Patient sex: F
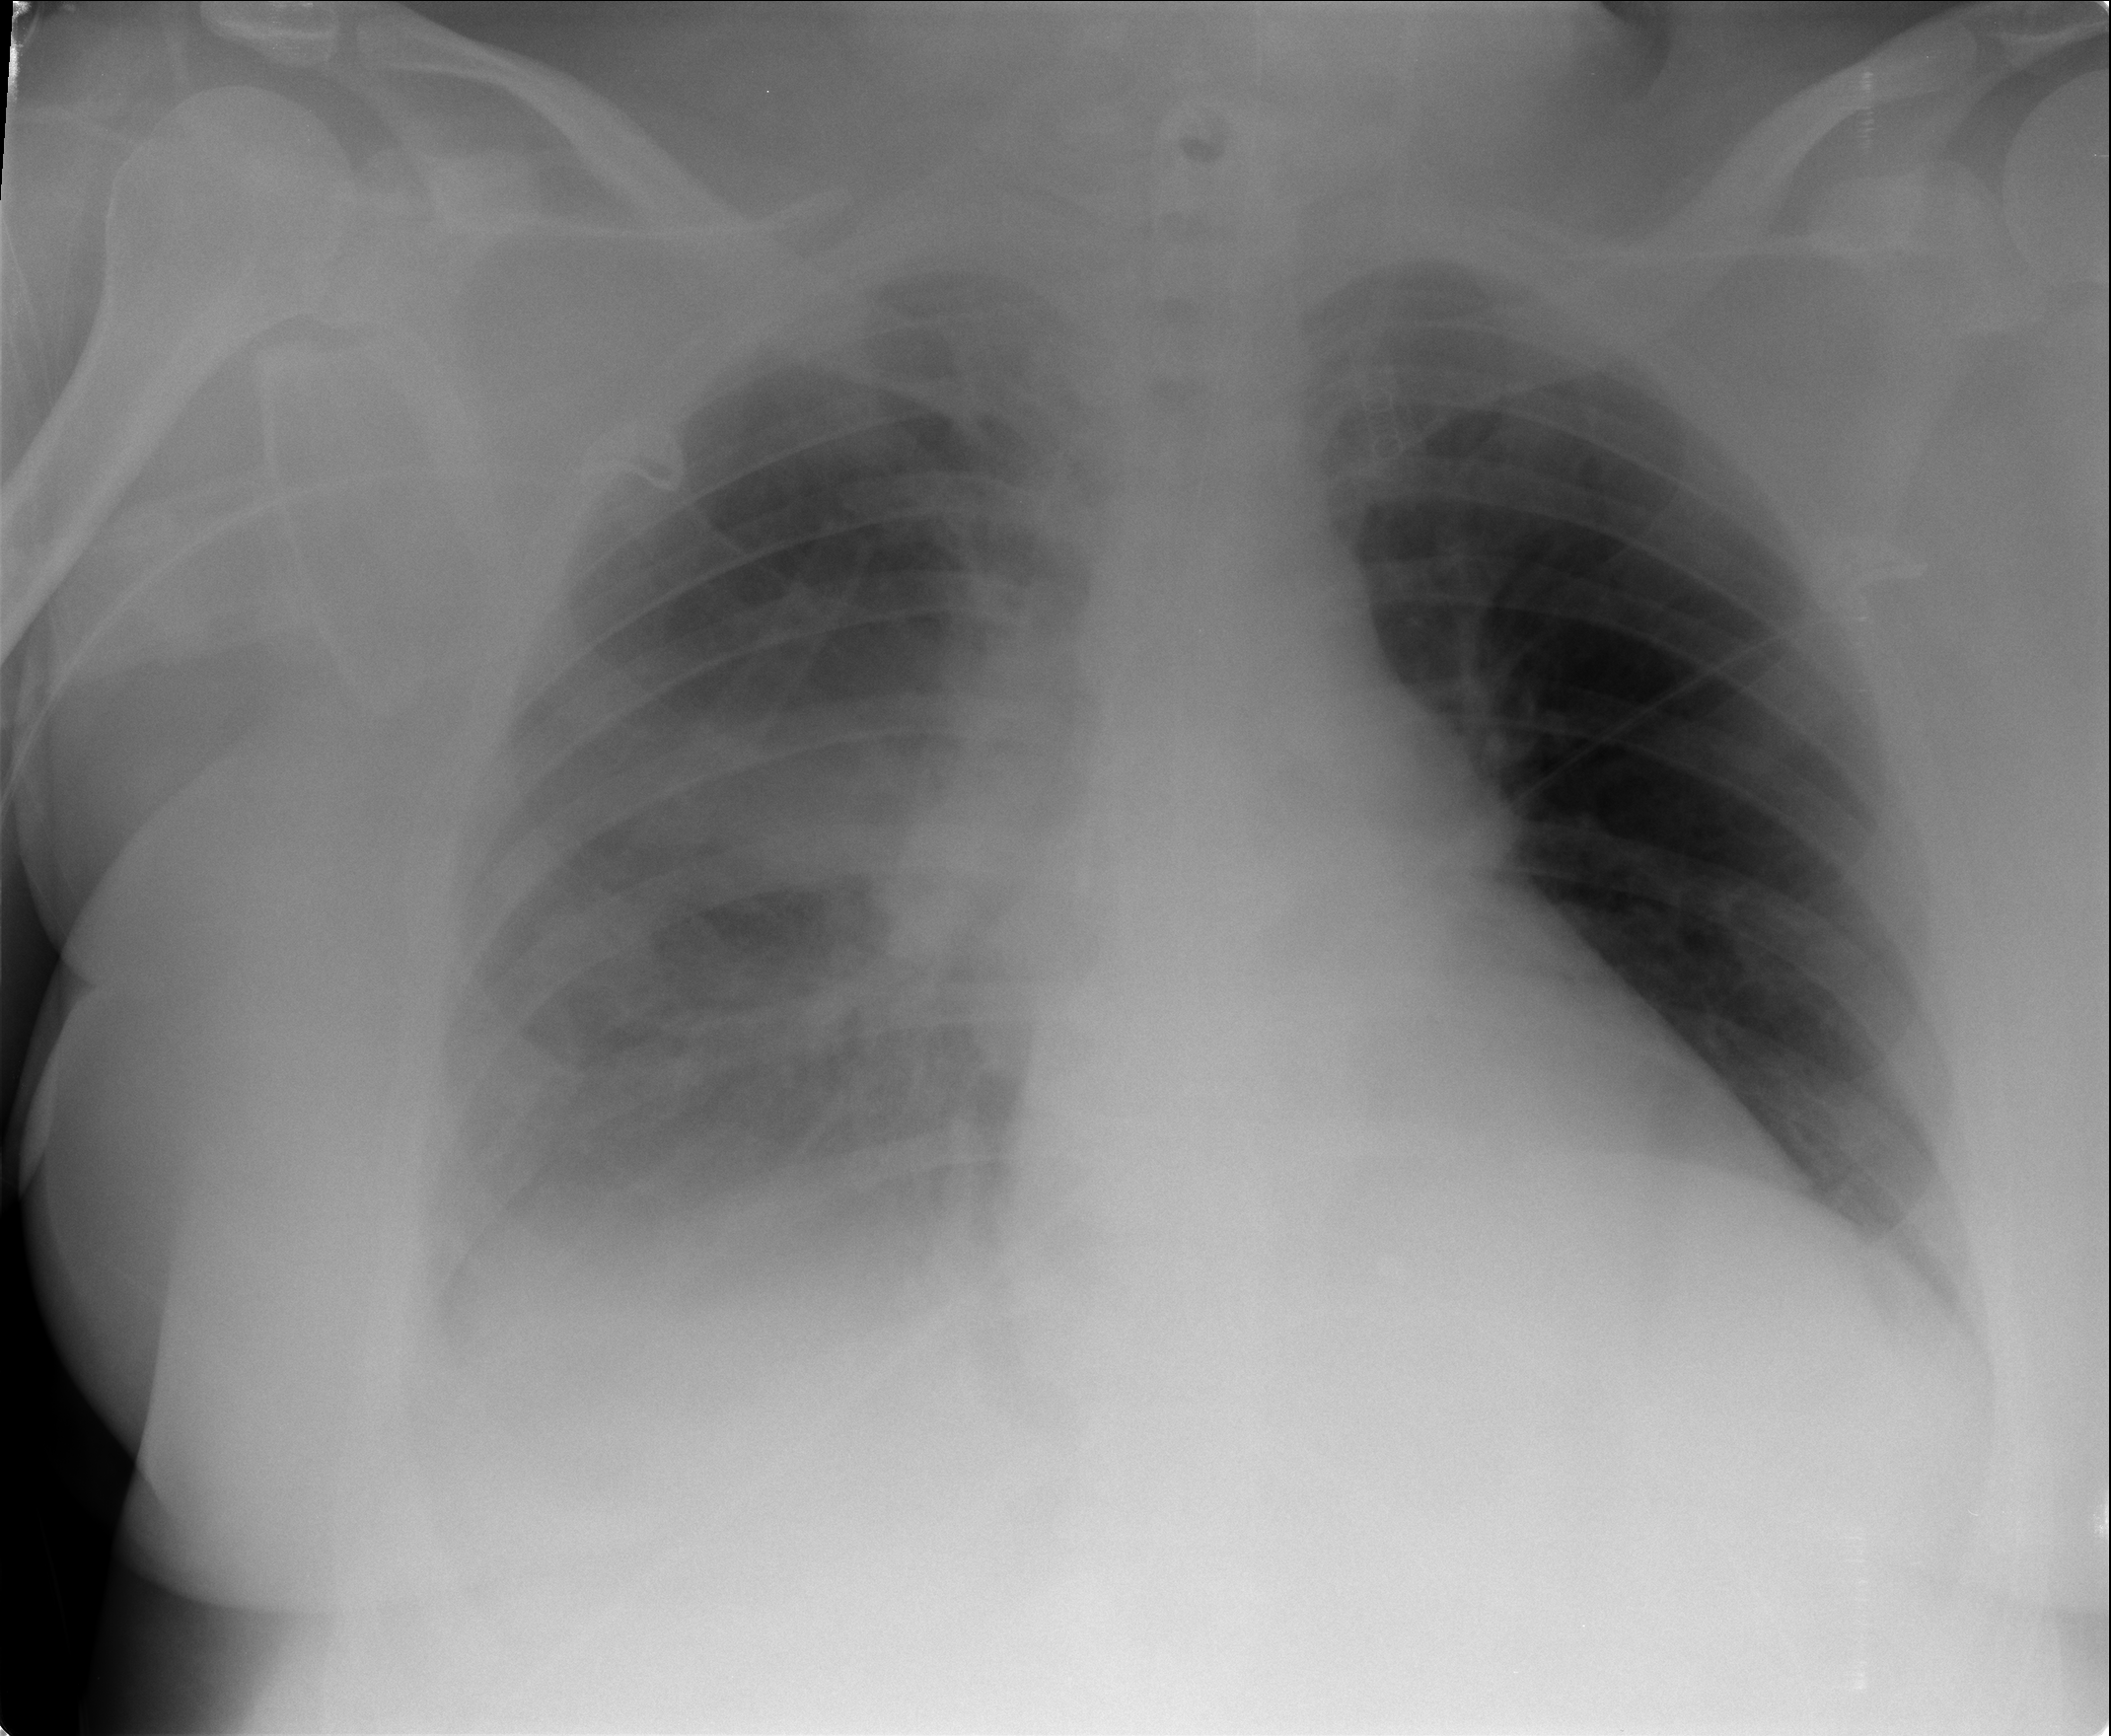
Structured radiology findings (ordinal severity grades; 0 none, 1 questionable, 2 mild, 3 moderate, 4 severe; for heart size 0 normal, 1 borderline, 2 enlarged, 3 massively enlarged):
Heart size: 1
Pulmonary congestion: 2
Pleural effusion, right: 3
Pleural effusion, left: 0
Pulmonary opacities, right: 0
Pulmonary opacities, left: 0
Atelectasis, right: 2
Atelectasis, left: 0